Question: I have Two Activities A and B
A is starting B like
'''
Intent i = new Intent();
i.setClass(A.this, B.class);
startActivity(i);
overridePendingTransition(R.anim.right_slide_in, R.anim.down_slide_out);
finish();
'''
where
R.anim.right_slide_in is
'''
<?xml version="1.0" encoding="utf-8"?>
<set xmlns:android="http://schemas.android.com/apk/res/android" >
<translate
android:fromXDelta="+100%p"
android:toXDelta="0"
android:duration="700"
/>
</set>
'''
and
R.anim.down_slide_out is
'''
<?xml version="1.0" encoding="utf-8"?>
<set xmlns:android="http://schemas.android.com/apk/res/android"
<translate
android:fromYDelta="0"
android:toYDelta="+100%p"
android:duration="700" />
</set>
'''
This work great. B comes sliding from right and A goes out sliding down.
Problem is during this transition. A Blank Screen appears as background of whole app
How to avoid that ?
Any help would be appreciated
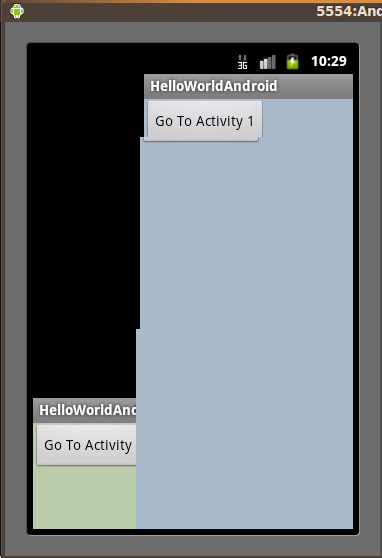
Answer: Not Possible As far As Application Layer is Concerned.